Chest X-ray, PA view. Patient: 55 years old, sex M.
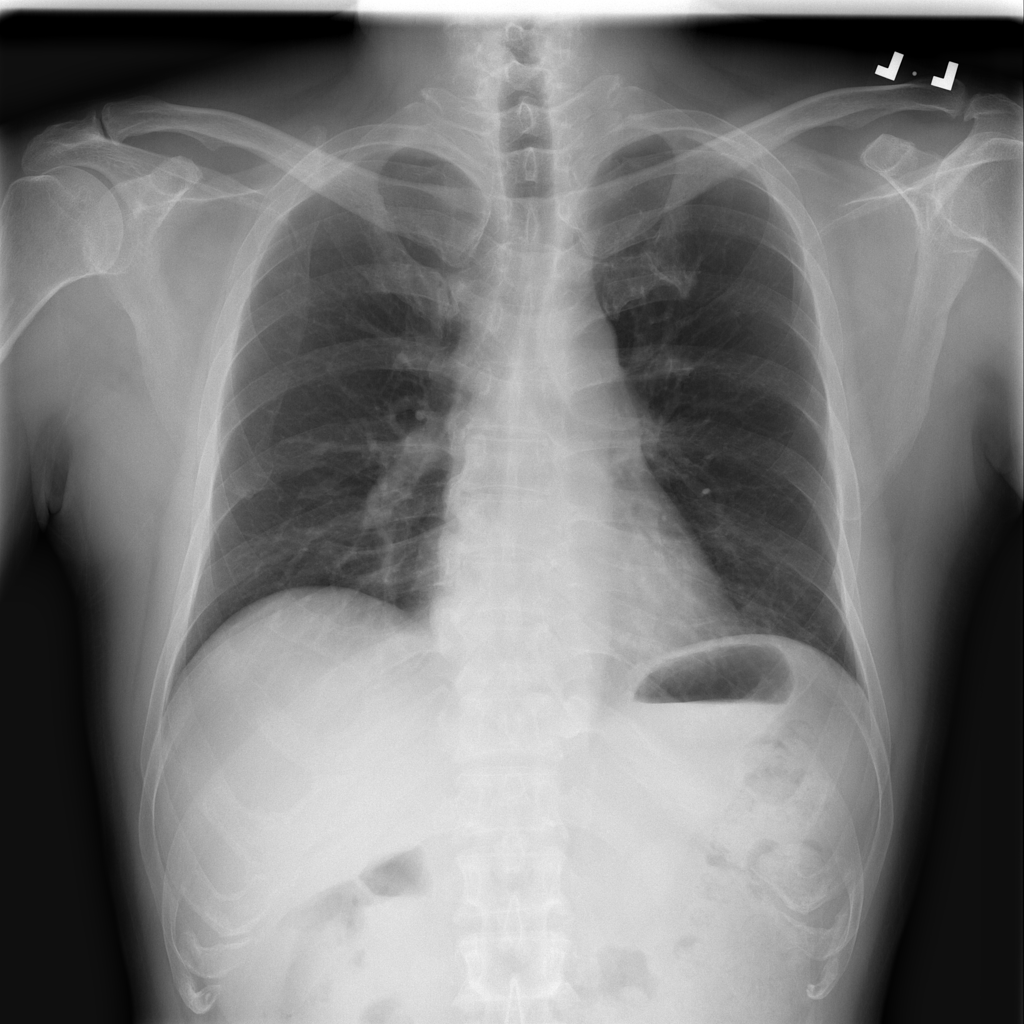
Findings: No Finding